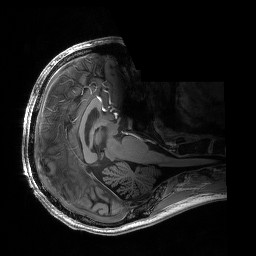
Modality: T1w
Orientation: axial